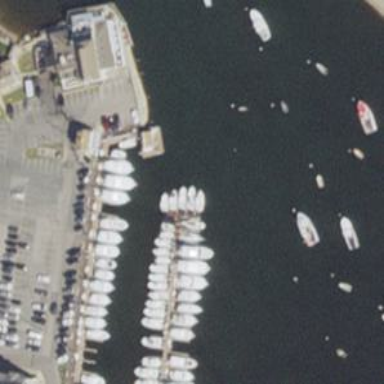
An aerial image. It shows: Man-made pier.